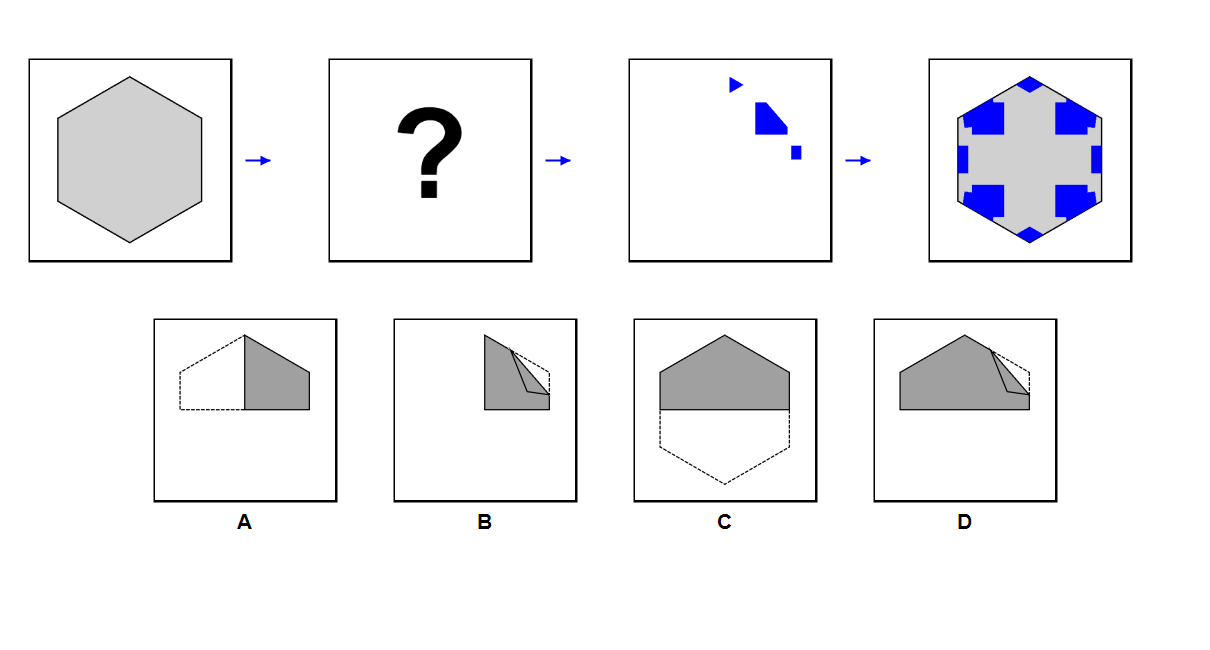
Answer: D